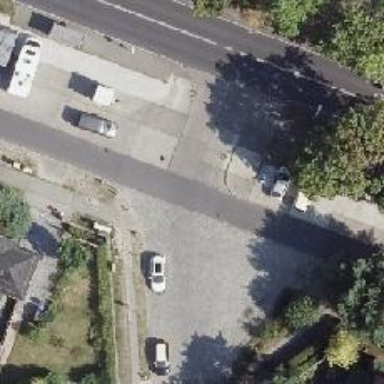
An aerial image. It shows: Service road with asphalt surface. Parking is available on the left side of the street.